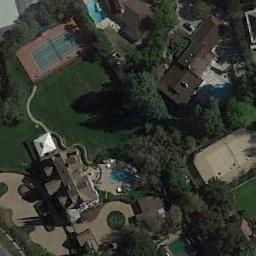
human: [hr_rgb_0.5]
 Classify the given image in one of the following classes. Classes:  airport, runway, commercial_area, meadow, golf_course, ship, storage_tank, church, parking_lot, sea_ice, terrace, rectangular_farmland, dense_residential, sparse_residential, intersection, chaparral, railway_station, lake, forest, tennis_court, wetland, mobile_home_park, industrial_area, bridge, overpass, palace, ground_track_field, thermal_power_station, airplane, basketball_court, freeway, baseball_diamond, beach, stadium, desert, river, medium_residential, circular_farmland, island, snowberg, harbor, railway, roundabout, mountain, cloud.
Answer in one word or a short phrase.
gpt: tennis_court